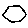
Label: hexagon